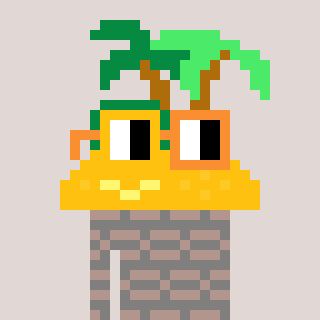
a pixel art character with square yellow and orange glasses, a island-shaped head and a bluegrey-colored body on a warm background